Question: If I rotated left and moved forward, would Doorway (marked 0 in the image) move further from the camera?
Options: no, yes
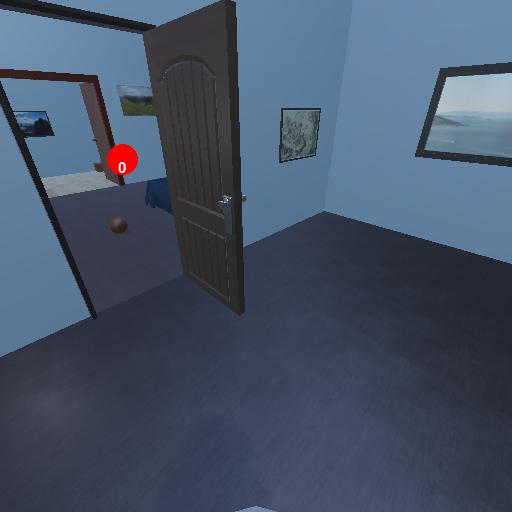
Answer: no